Interaction volume radius: 5 \u00c5
Interaction volume height: 15 \u00c5
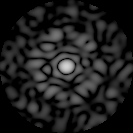
Disorder parameter: 0.8279